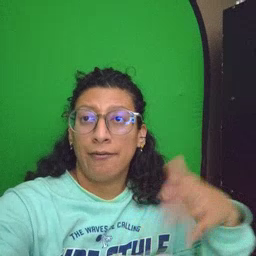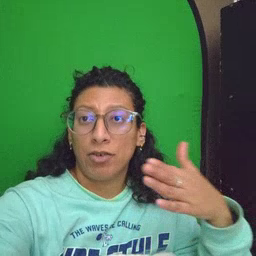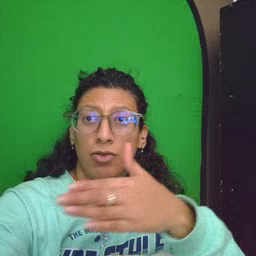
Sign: fish